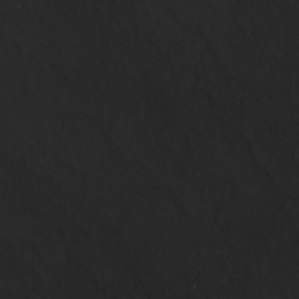
Label: non_frost